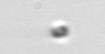
Label: nanoplankton_mix